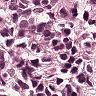
Metastatic tissue present: yes